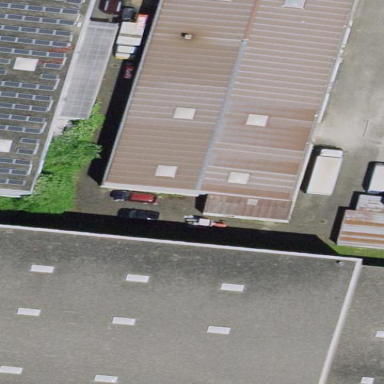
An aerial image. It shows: Industrial building.